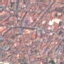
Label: Residential